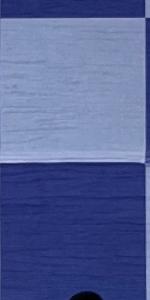
Label: Empty